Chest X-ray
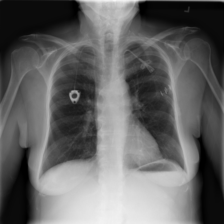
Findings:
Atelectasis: negative
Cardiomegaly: negative
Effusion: negative
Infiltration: negative
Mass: negative
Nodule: negative
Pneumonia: negative
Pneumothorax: negative
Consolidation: negative
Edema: negative
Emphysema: negative
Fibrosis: negative
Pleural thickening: negative
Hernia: negative